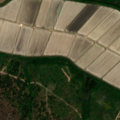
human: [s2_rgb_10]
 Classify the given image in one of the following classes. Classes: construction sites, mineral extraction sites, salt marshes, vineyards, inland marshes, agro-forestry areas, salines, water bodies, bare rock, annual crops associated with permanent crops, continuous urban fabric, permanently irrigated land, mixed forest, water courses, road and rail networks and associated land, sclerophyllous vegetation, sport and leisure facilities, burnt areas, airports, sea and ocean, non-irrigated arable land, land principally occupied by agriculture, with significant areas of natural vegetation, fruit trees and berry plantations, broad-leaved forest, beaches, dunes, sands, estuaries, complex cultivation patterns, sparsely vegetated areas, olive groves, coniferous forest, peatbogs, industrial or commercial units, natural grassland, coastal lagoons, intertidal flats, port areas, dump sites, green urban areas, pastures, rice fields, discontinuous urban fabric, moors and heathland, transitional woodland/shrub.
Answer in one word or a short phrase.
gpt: non-irrigated arable land, rice fields, agro-forestry areas, coniferous forest, transitional woodland/shrub